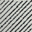
Piece: xx